Field crop: maize
Growth stage: 2
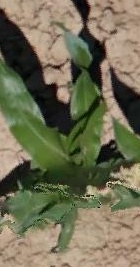
Species: maize